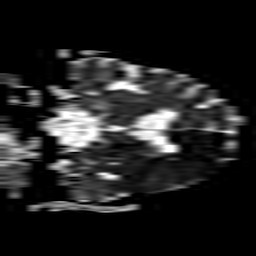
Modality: ADC
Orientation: coronal
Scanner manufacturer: philips
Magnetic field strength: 1.5 T
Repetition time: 3.395 s
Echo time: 0.06922 s